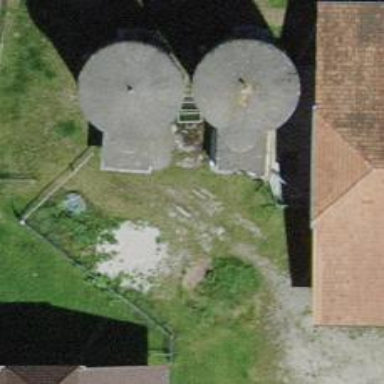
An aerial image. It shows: Silo.